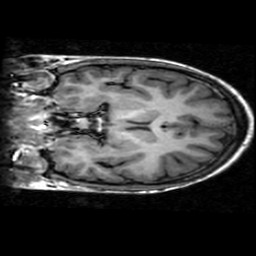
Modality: T1w
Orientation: coronal
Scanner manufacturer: ge
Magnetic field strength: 3 T
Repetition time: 0.009048 s
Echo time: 0.001844 s